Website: lowes
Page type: customer-info-address
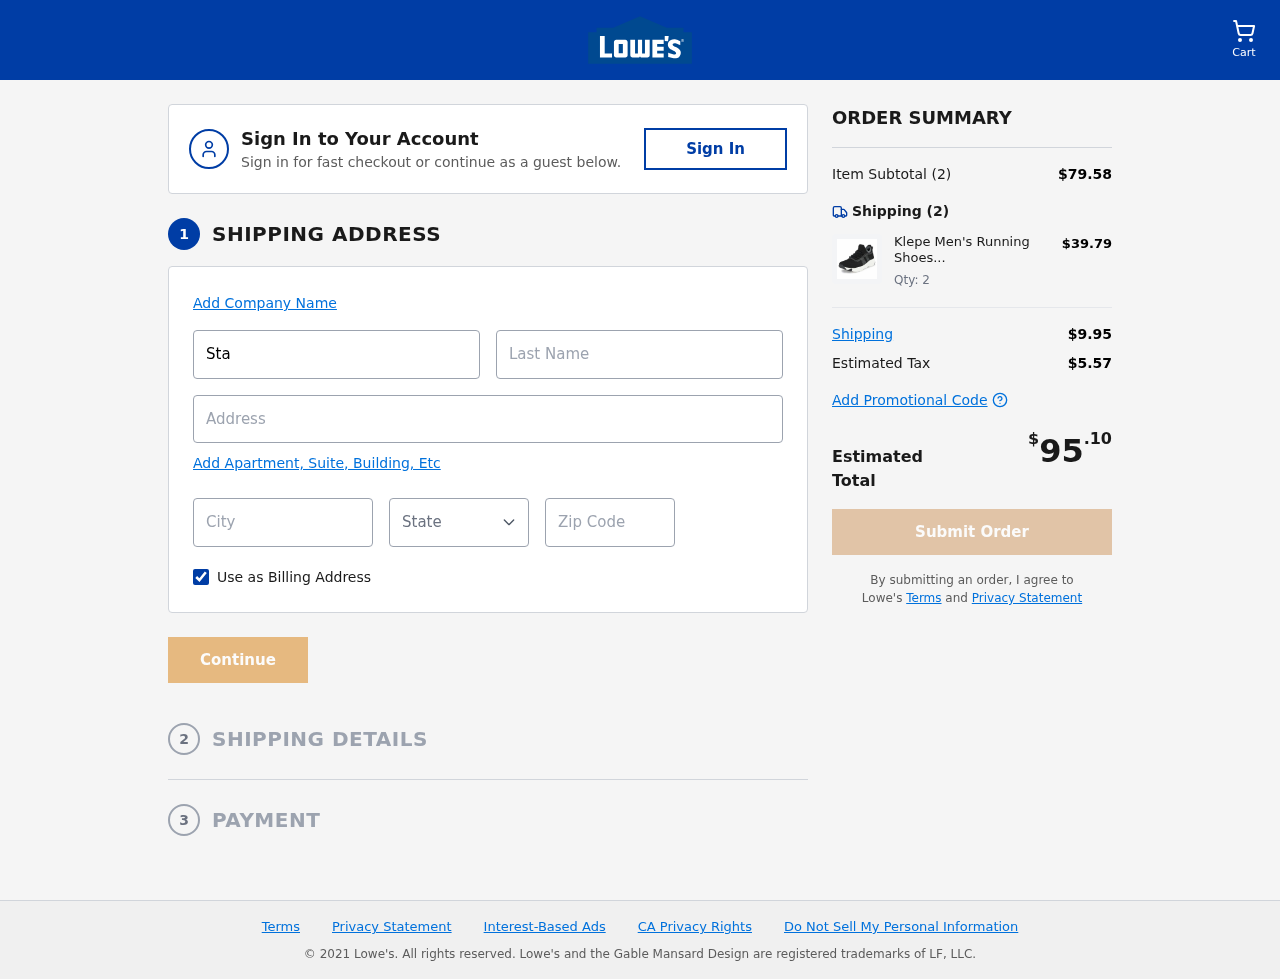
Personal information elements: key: PII_CITY
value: Port Eric
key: PII_FIRSTNAME
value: Stacy
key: PII_LASTNAME
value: Johnston
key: PII_POSTCODE
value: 76464
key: PII_STATE_ABBR
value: NJ
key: PII_STREET
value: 404 Cox Prairie Apt. 972
Product elements: key: PRODUCT1_NAME
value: Klepe Men's Running Shoes-8 UK (40 EU) (7 US) (KP031/BLK)
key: PRODUCT1_PRICE
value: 39.79
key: PRODUCT1_QUANTITY
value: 2
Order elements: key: ORDER_NUM_ITEMS
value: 2
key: ORDER_SUBTOTAL
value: $79.58
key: ORDER_NUM_ITEMS2
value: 2
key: ORDER_SHIPPING_COST
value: $9.95
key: ORDER_TAX
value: $5.57
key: ORDER_TOTAL
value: $95.10